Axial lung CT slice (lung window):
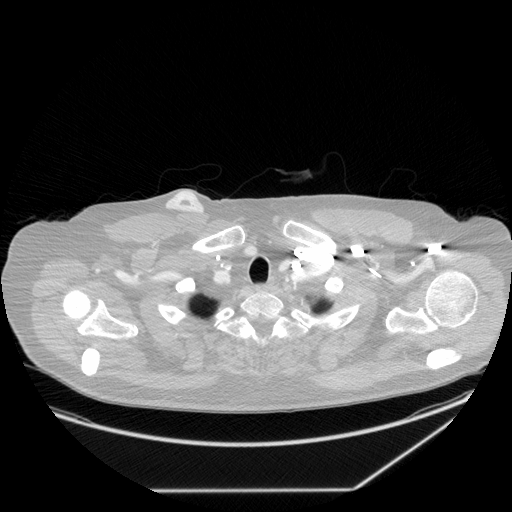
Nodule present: no